Question: Quick Question, I'm new to NoSQL databases so excuse my lack of understanding on the subject but I am wondering, how do I use a combination of Primary and Composite keys in DynamoDB. Take the Examples below. Can I use the same primary key but with a different composite key to query the database?. I want to order by data so I can query it either by date or District and I also want to persist a Map containing a Bills id and Name. Any help appreciated.

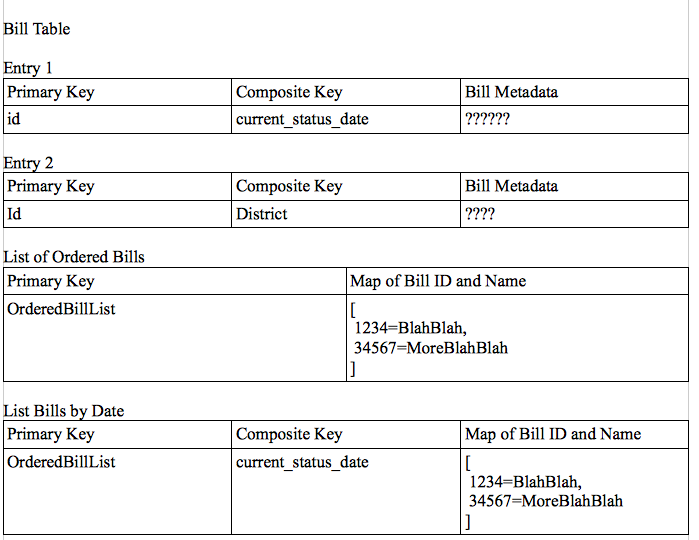
Answer: Answering your comment question, you can't quickly query by range key.
You can only query on a hash key to get a list of dates.
Perhaps you should switch it and make the date hash, but then you can't query ranges.
When modeling DynamoDB you need to make sure you understand the limits and model accordingly.
EDIT to answer comment
You can have a table where hash is clientId and range is billId.
This will help you query all the bills for a client. If you want to filter them by type in the database you can add a <URL>.
Also keep in mind that you can only use one index at a time (range-key is considered an index)